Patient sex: F
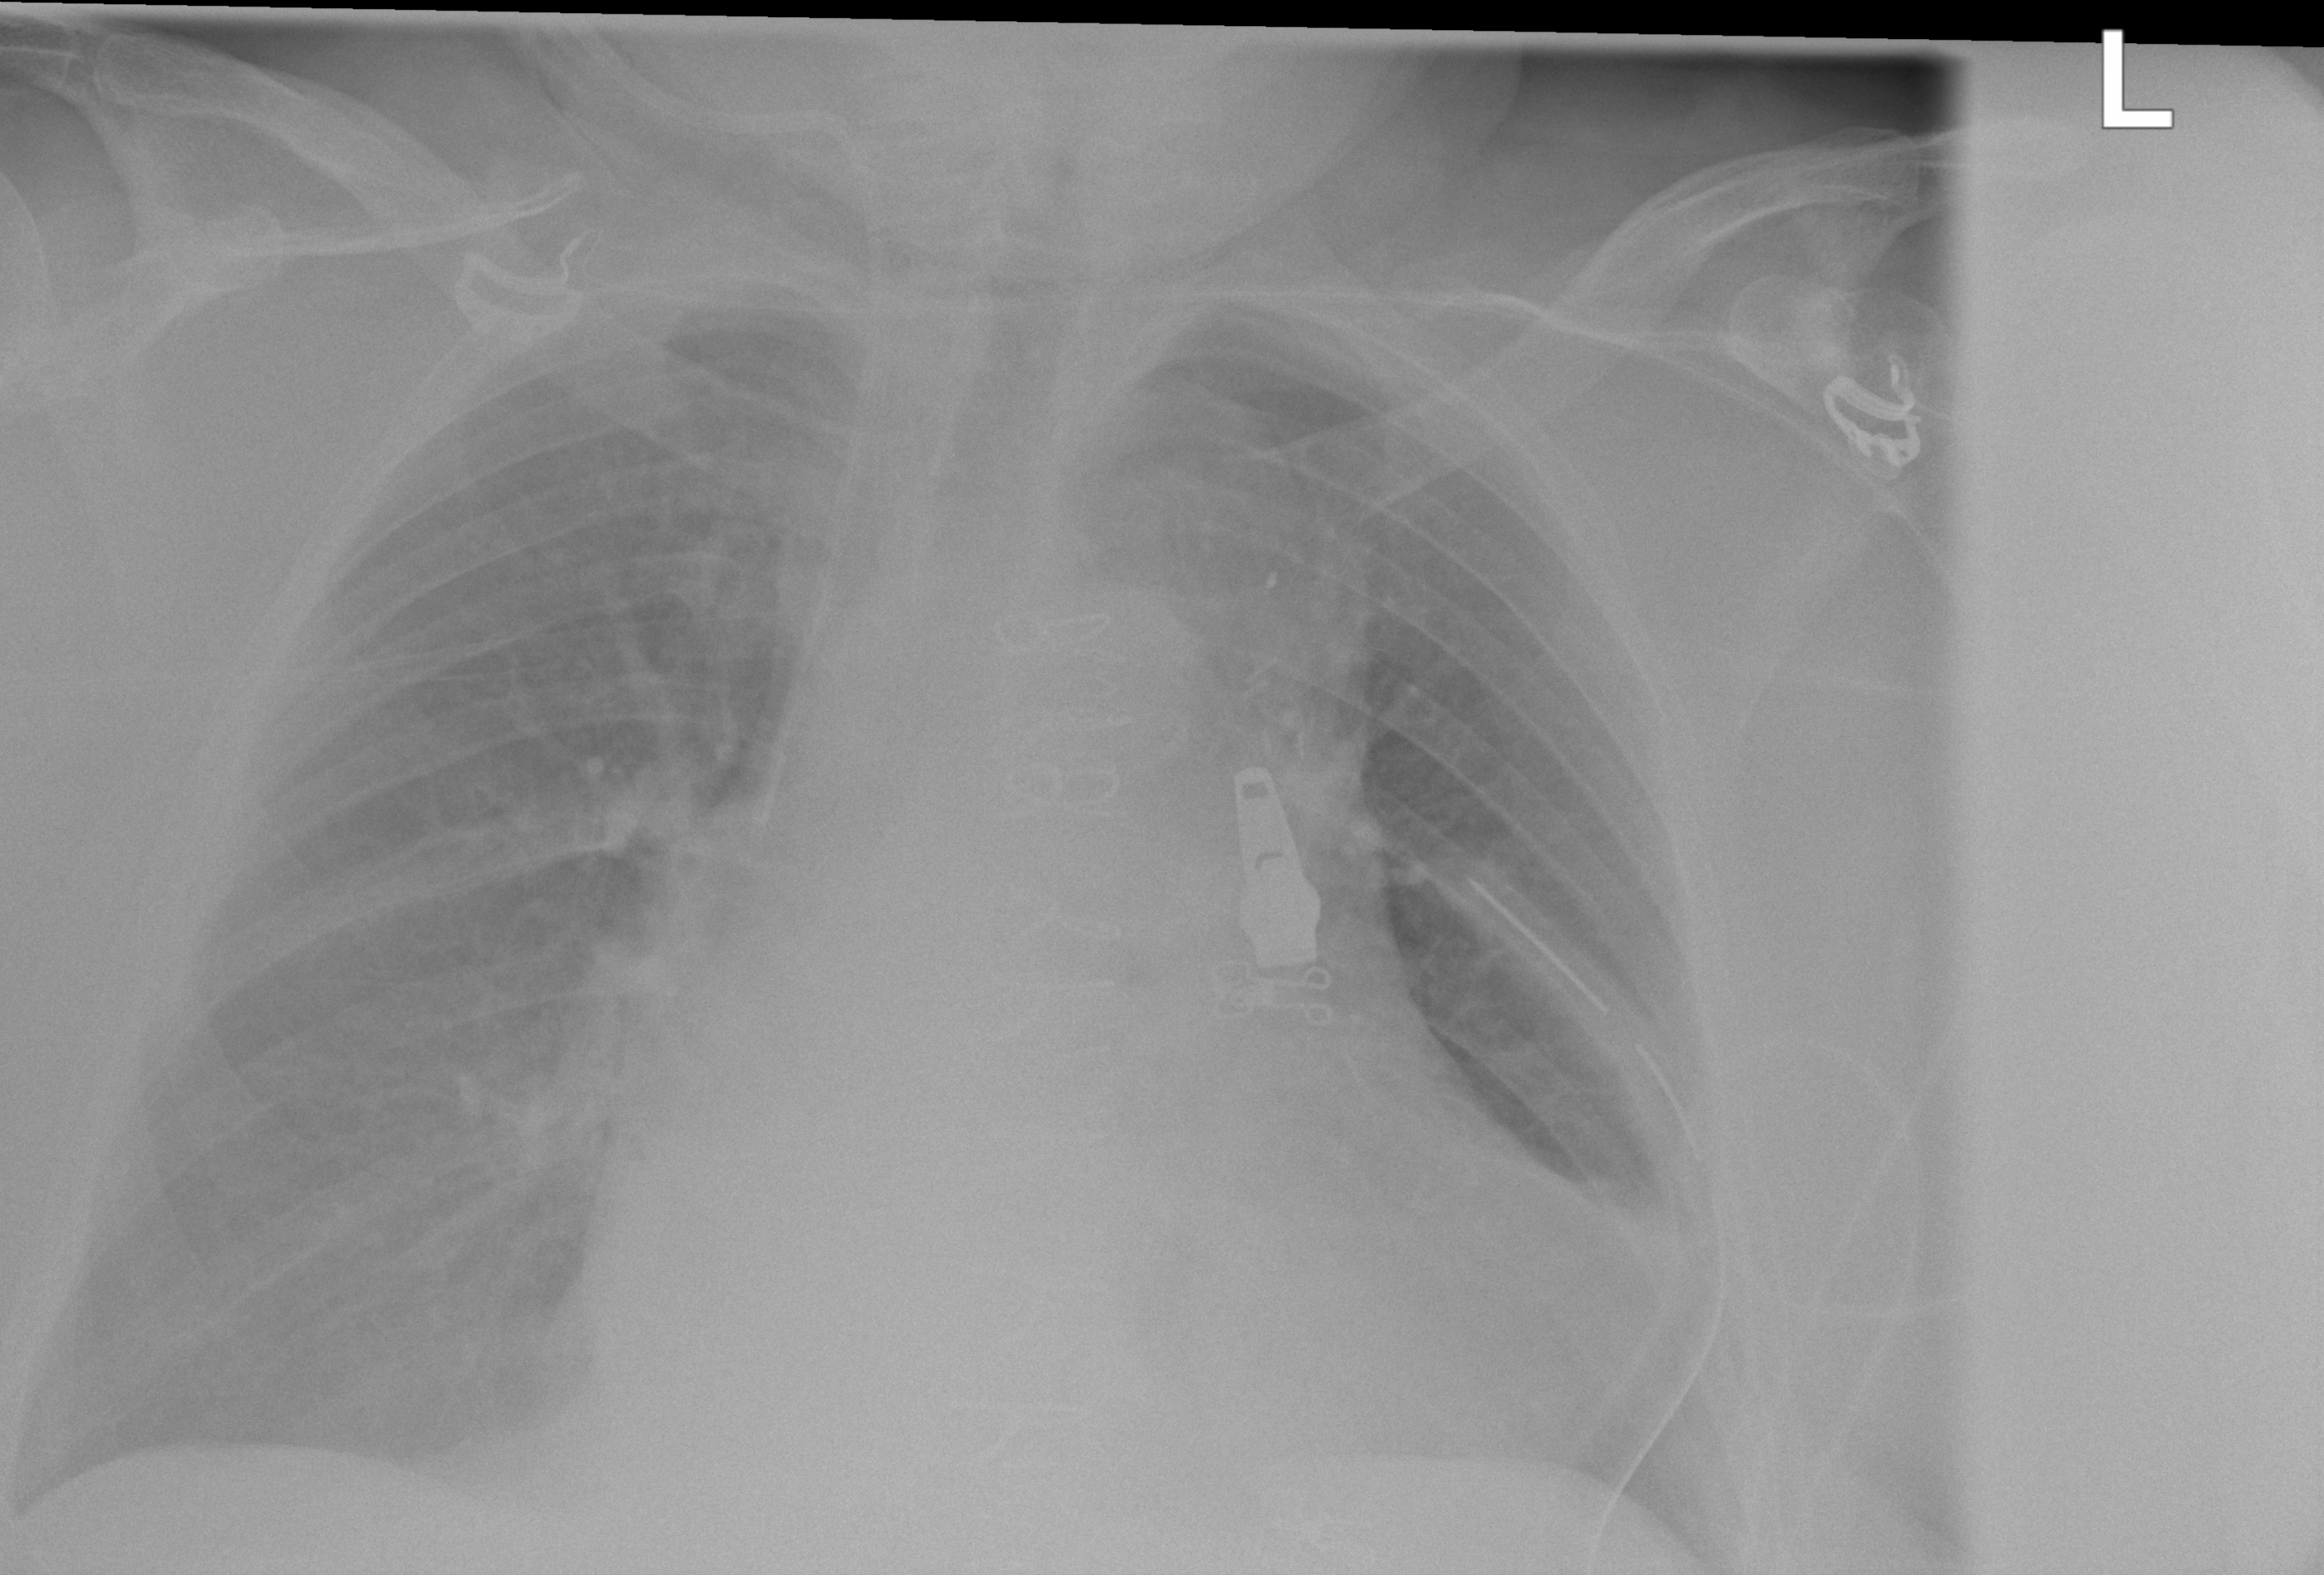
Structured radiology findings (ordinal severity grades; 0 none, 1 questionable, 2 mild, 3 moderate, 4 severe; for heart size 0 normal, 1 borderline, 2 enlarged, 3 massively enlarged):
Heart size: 2
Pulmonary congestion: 0
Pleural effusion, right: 2
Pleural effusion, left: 2
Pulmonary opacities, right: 0
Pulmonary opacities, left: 0
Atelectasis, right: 2
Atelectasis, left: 2